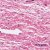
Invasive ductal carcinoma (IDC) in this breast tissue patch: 0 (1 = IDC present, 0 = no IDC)